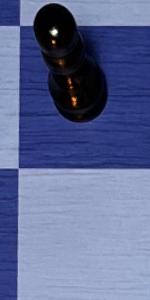
Label: Empty